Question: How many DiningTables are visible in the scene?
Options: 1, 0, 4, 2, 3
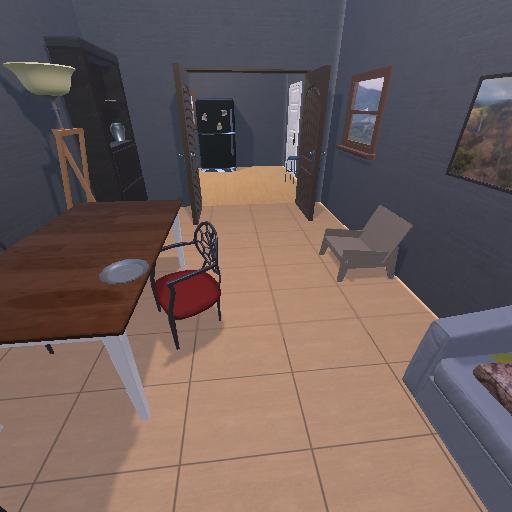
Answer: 1